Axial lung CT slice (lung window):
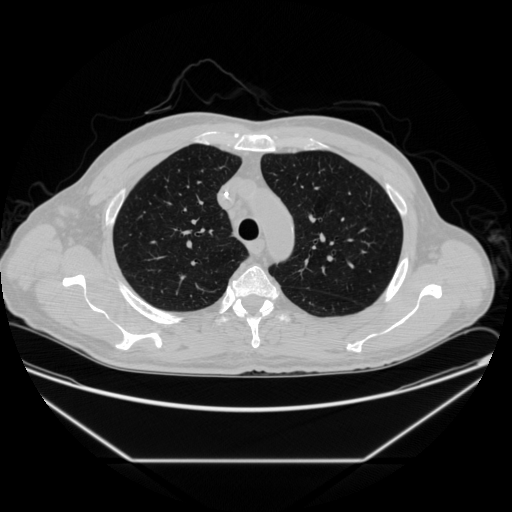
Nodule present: no